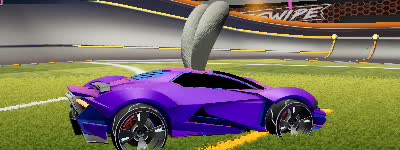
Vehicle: werewolf